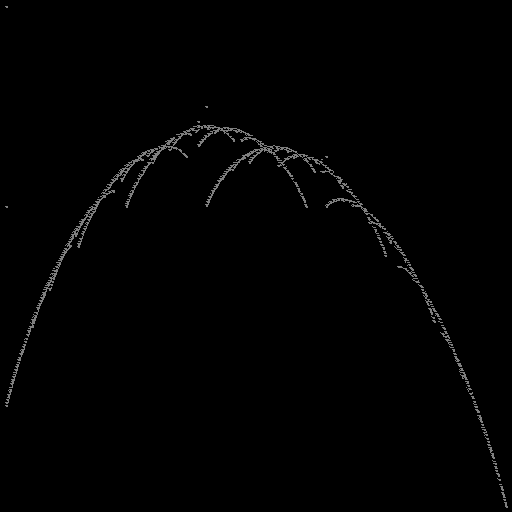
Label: a4